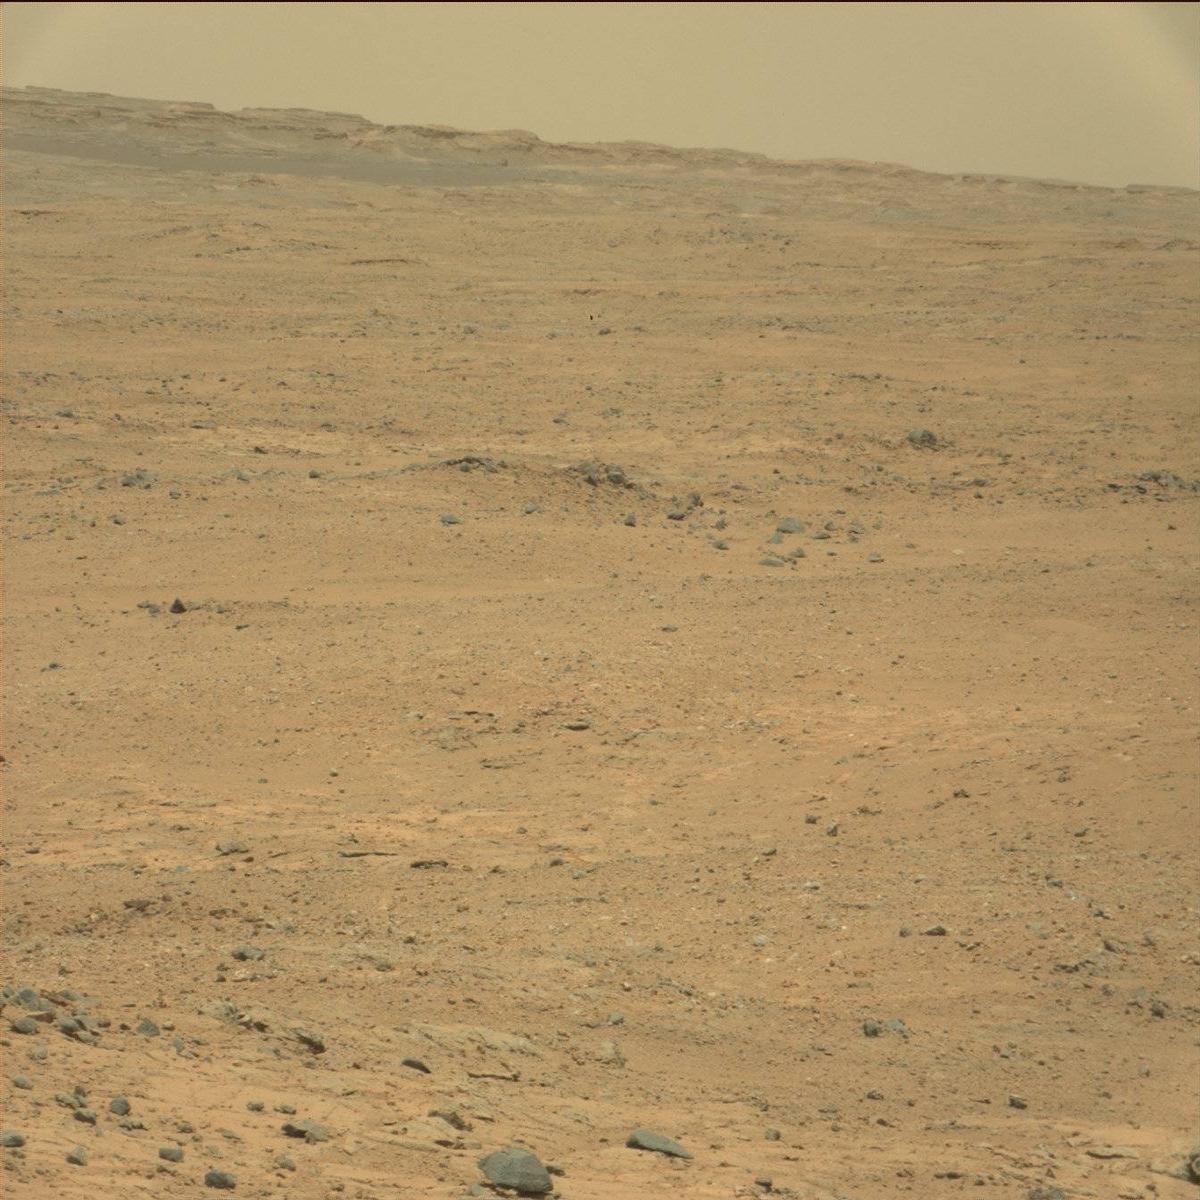
Terrain classes present: Bedrock, Ridge, Sand / Soil, Sky